Question:
Does anyone know why the image is not aligned to the bottom right of the container where it should be, but instead has some sort of imaginary margin which causes it to overlap the button?
This occurs in IE8, view the page in any other browser and it looks super.
<URL>
Thanks in advance :)
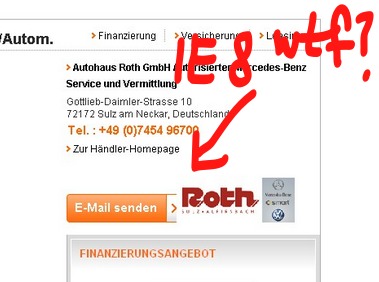
Answer: Changing the css at line 1616 to "text-align:right" should fix it.
'''
.dealerLogo {
text-align: right;
position: absolute;
bottom: 0;
right: 0;
cursor: pointer;
}
'''